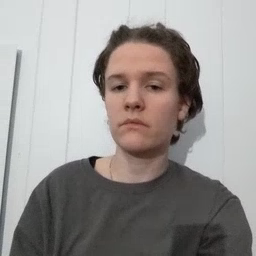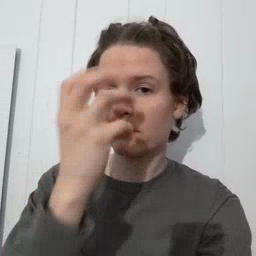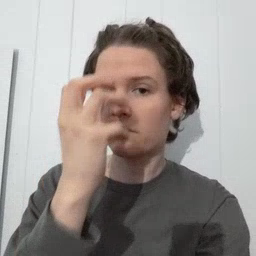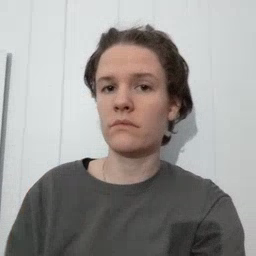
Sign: clown